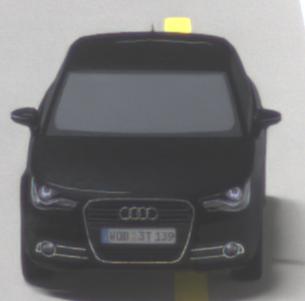
Make: Audi
Model: A1 Sportback 1.2 TFSI
Detailed model: A1 (8X) Sportback
Model produced from: 2012/03
Model produced until: 2014/11
Doors: 5
Color: black
Road condition: dry road
Daytime: not specified
Contrast: high contrast